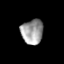
Tissue: lung
Cell type: Myeloid cells
Senescence score: 0.2377
Nuclear area (px): 533
Mean DAPI intensity: 156.644